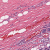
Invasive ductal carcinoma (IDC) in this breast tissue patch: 1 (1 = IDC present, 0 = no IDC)